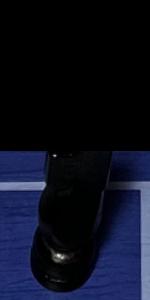
Label: Knight_Black